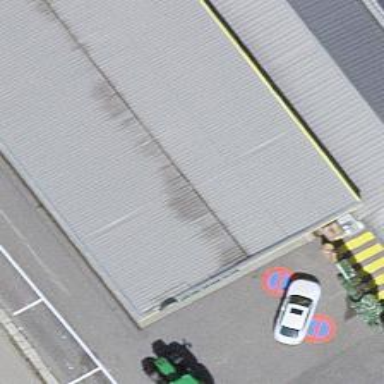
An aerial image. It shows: Convenience shop also serving as fuel station.